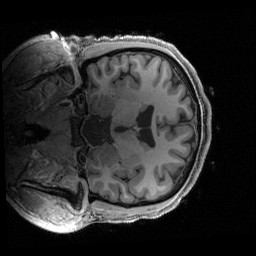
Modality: T1w
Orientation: coronal
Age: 20
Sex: female
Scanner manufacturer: siemens
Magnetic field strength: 3 T
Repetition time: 2.4 s
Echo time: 0.00215 s